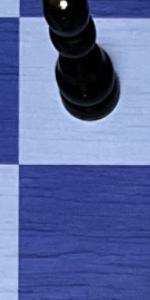
Label: Empty